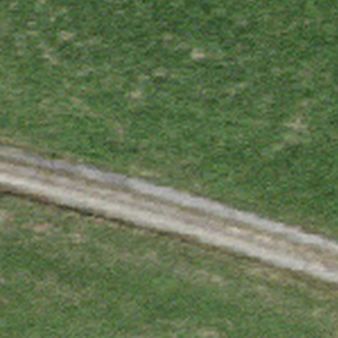
Label: other